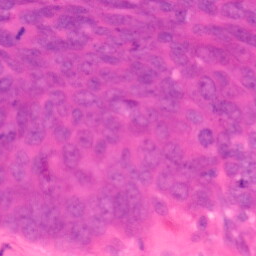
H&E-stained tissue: Colon